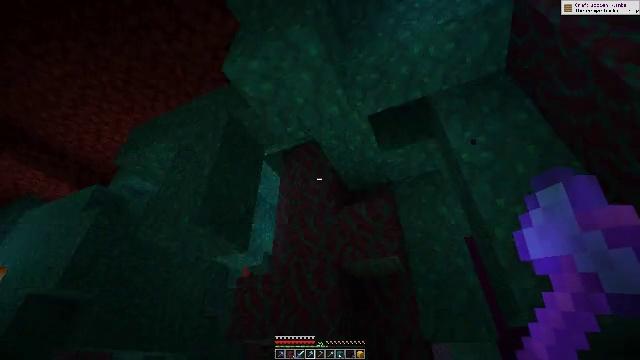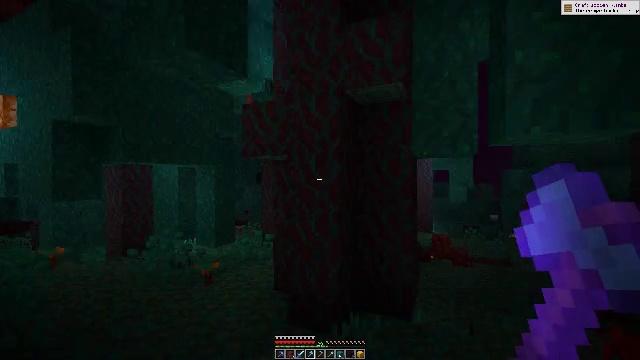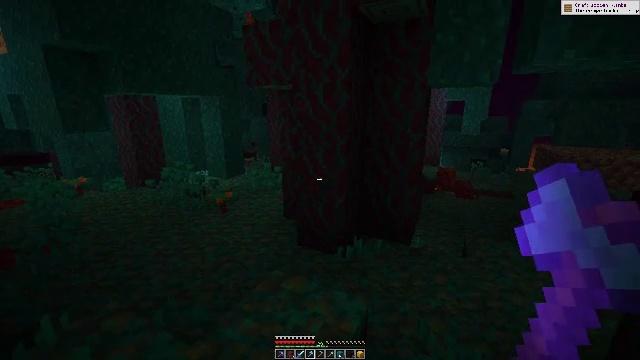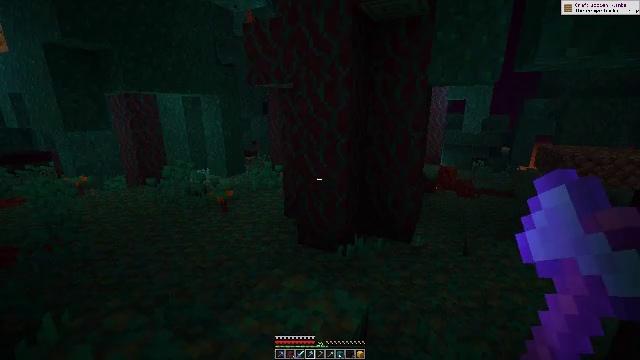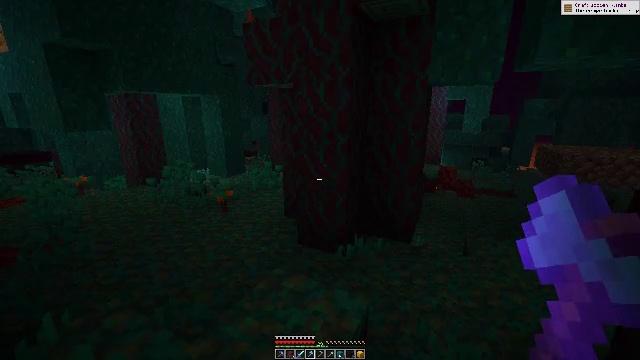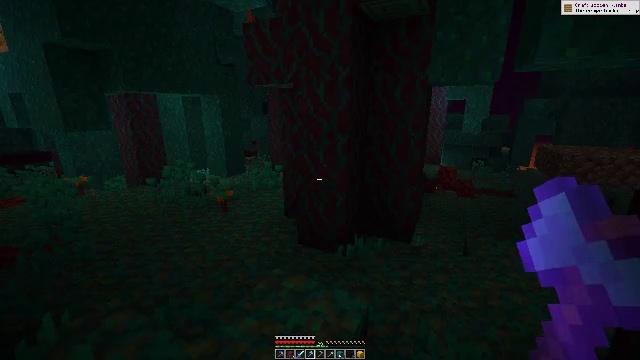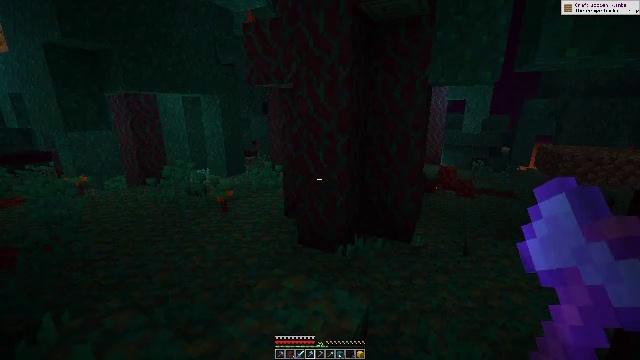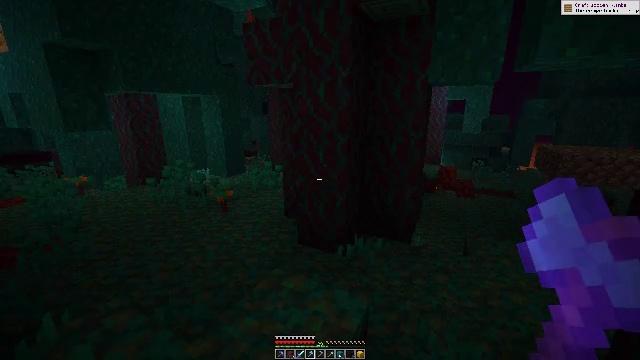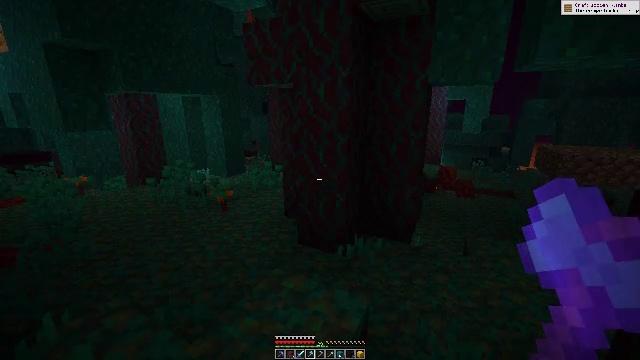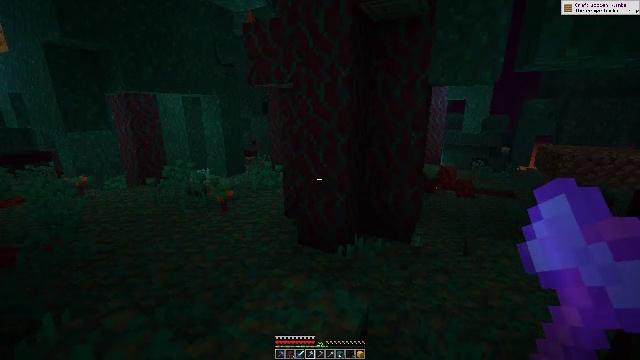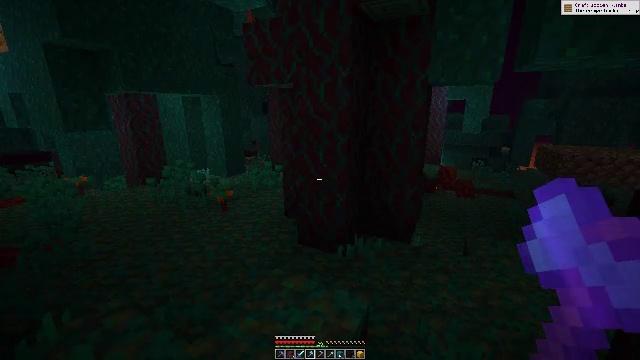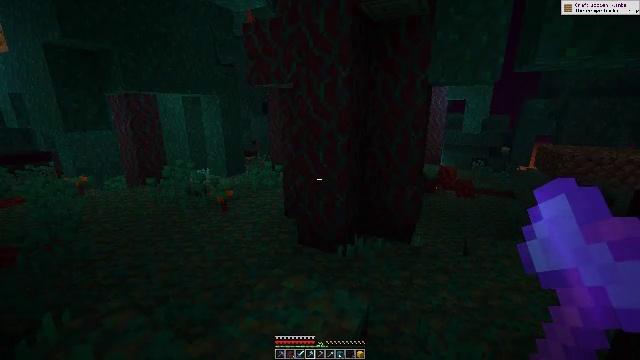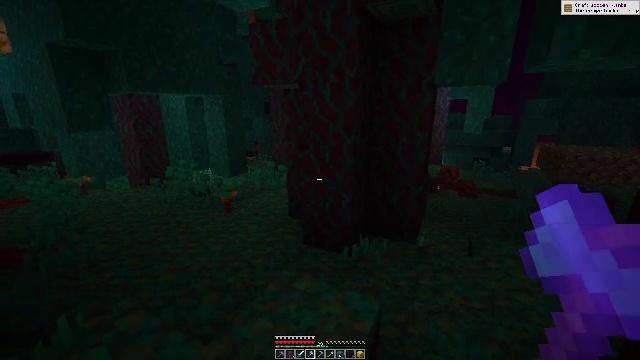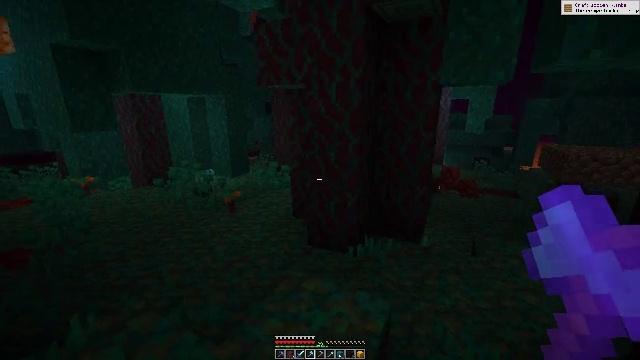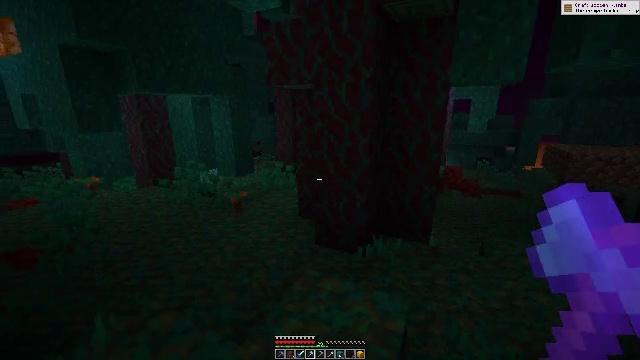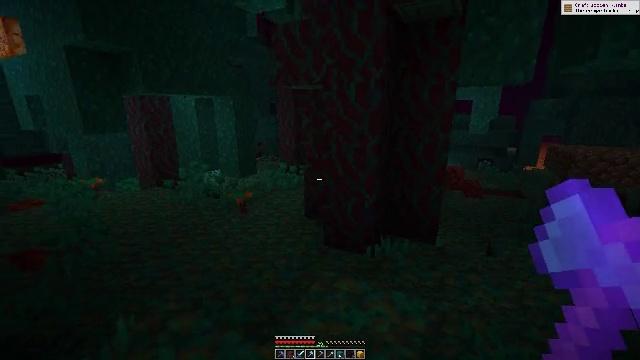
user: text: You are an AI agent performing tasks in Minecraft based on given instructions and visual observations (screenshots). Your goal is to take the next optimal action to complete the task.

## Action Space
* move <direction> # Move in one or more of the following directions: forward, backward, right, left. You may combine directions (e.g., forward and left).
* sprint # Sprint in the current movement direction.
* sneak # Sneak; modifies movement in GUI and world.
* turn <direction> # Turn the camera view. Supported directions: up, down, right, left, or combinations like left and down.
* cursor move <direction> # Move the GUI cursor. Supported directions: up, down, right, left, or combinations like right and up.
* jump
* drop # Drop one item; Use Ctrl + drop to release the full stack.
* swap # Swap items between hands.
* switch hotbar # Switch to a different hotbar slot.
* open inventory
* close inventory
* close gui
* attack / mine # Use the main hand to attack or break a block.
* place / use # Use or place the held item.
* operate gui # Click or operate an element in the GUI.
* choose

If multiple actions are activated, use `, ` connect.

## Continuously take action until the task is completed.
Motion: motion action
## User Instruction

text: Collect warped stem for crafting.
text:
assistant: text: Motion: turn down
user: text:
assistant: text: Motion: turn left and down
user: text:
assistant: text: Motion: no_op
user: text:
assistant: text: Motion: no_op
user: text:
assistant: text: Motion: no_op
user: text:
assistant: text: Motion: no_op
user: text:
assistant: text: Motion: no_op
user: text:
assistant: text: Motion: no_op
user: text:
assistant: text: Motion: no_op
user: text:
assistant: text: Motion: no_op
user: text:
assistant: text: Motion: no_op
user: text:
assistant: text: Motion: move left
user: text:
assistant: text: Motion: move left
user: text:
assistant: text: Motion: move left
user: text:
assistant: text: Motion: move left
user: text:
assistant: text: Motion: move left, turn right and up
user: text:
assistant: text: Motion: move left, turn right and up
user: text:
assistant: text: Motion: move left, turn right and up
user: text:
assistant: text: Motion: move forward and move left, turn right
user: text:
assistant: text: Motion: move forward and move left, turn right and down
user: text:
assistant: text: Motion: move forward
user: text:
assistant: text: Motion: move forward
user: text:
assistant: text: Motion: move forward
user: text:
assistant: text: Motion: move forward
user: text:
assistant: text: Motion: move forward
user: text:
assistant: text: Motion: move forward
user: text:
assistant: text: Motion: move forward
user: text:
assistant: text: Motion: move forward, turn right
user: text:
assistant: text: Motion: move forward, turn right
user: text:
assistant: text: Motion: move forward